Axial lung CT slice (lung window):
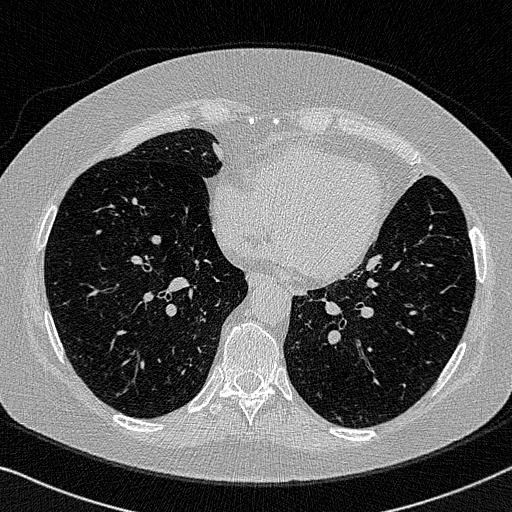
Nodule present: no